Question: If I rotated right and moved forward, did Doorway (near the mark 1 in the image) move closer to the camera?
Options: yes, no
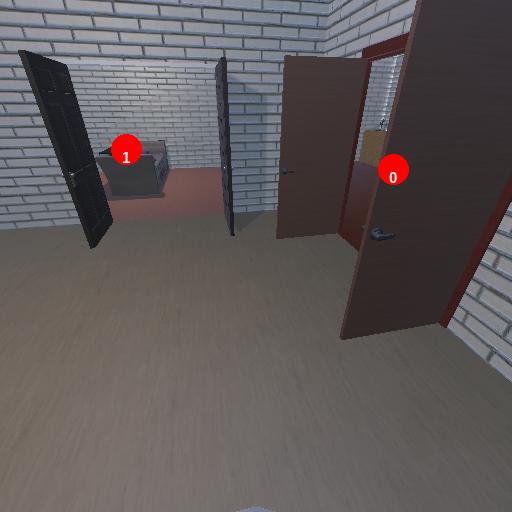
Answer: yes